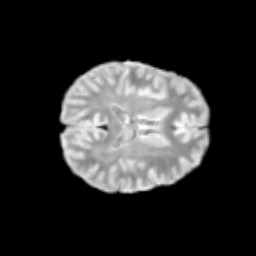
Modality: T2w
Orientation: axial
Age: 12
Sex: female
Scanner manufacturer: siemens
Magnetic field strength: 3 T
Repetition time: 3.8 s
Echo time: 0.07 s